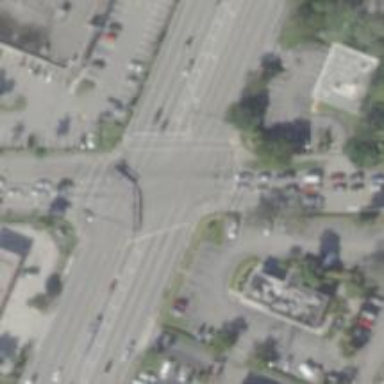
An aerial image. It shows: Crossing on the road with line markings.